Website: macys
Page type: customer-info-address
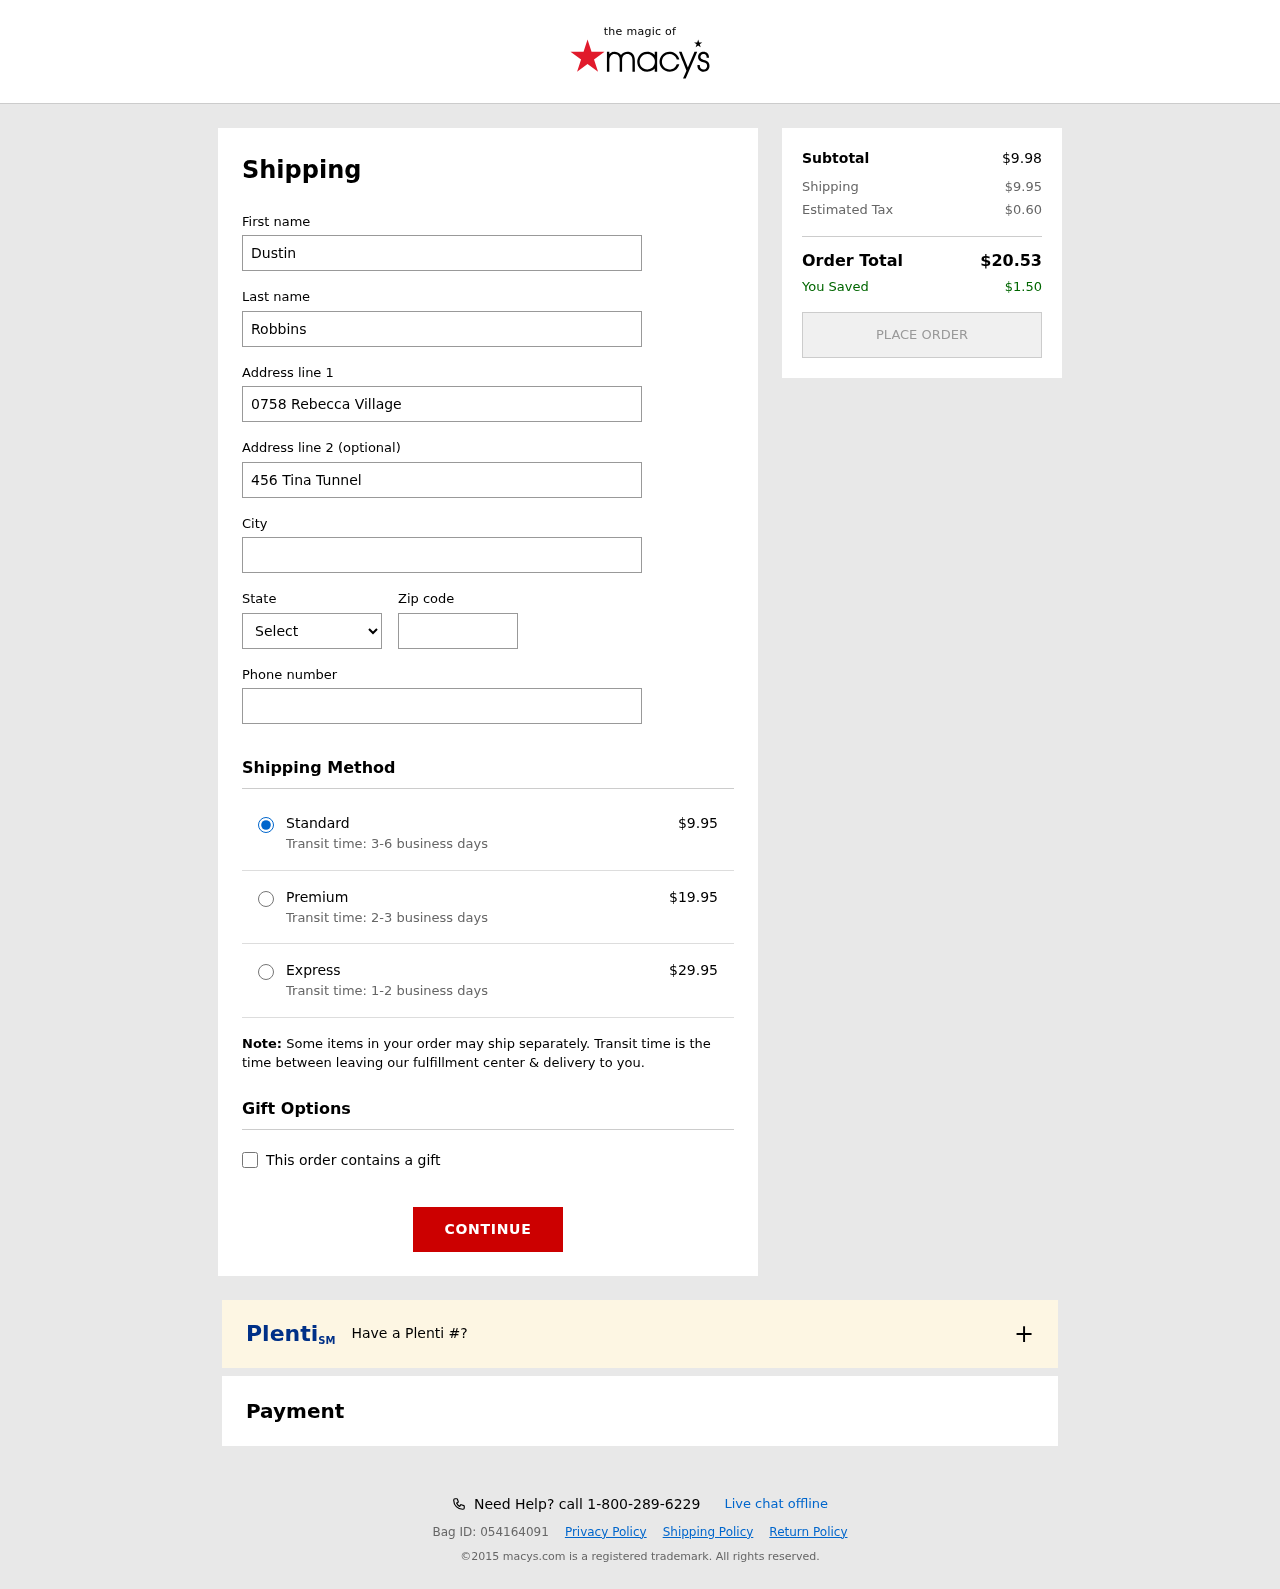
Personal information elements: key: PII_CITY
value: Reevesstad
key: PII_FIRSTNAME
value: Dustin
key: PII_LASTNAME
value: Robbins
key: PII_PHONE
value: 2033886750
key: PII_POSTCODE
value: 86513
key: PII_STATE_ABBR
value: MI
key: PII_STREET
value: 0758 Rebecca Village
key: PII_STREET2
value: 456 Tina Tunnel Suite 820
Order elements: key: ORDER_SHIPPING_COST
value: $9.95
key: ORDER_SHIPPING_COST_PREMIUM
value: $19.95
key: ORDER_SHIPPING_COST_EXPRESS
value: $29.95
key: ORDER_SUBTOTAL
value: $9.98
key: ORDER_TAX
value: $0.60
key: ORDER_TOTAL
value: $20.53
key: ORDER_SAVINGS
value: $1.50